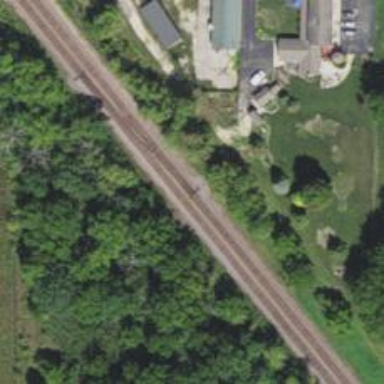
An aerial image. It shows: Railway track.